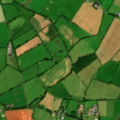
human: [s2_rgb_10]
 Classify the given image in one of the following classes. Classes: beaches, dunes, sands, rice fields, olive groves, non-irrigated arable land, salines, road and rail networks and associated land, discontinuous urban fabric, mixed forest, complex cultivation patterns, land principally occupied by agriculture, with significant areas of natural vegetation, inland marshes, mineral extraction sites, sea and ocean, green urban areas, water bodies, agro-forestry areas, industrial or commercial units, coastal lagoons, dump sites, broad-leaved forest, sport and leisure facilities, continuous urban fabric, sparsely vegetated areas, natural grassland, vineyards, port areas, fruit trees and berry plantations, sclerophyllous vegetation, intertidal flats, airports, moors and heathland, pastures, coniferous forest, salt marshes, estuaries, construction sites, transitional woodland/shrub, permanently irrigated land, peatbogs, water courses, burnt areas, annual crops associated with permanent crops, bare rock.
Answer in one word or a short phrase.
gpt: non-irrigated arable land, pastures